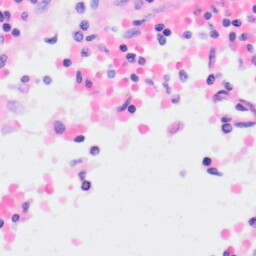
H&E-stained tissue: Kidney